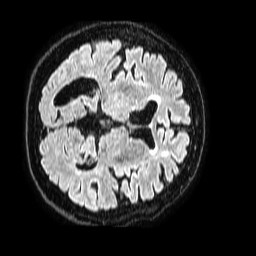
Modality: FLAIR
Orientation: axial
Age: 72
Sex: female
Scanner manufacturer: philips
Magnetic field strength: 1.5 T
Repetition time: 4.8 s
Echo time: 0.3 s